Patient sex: F
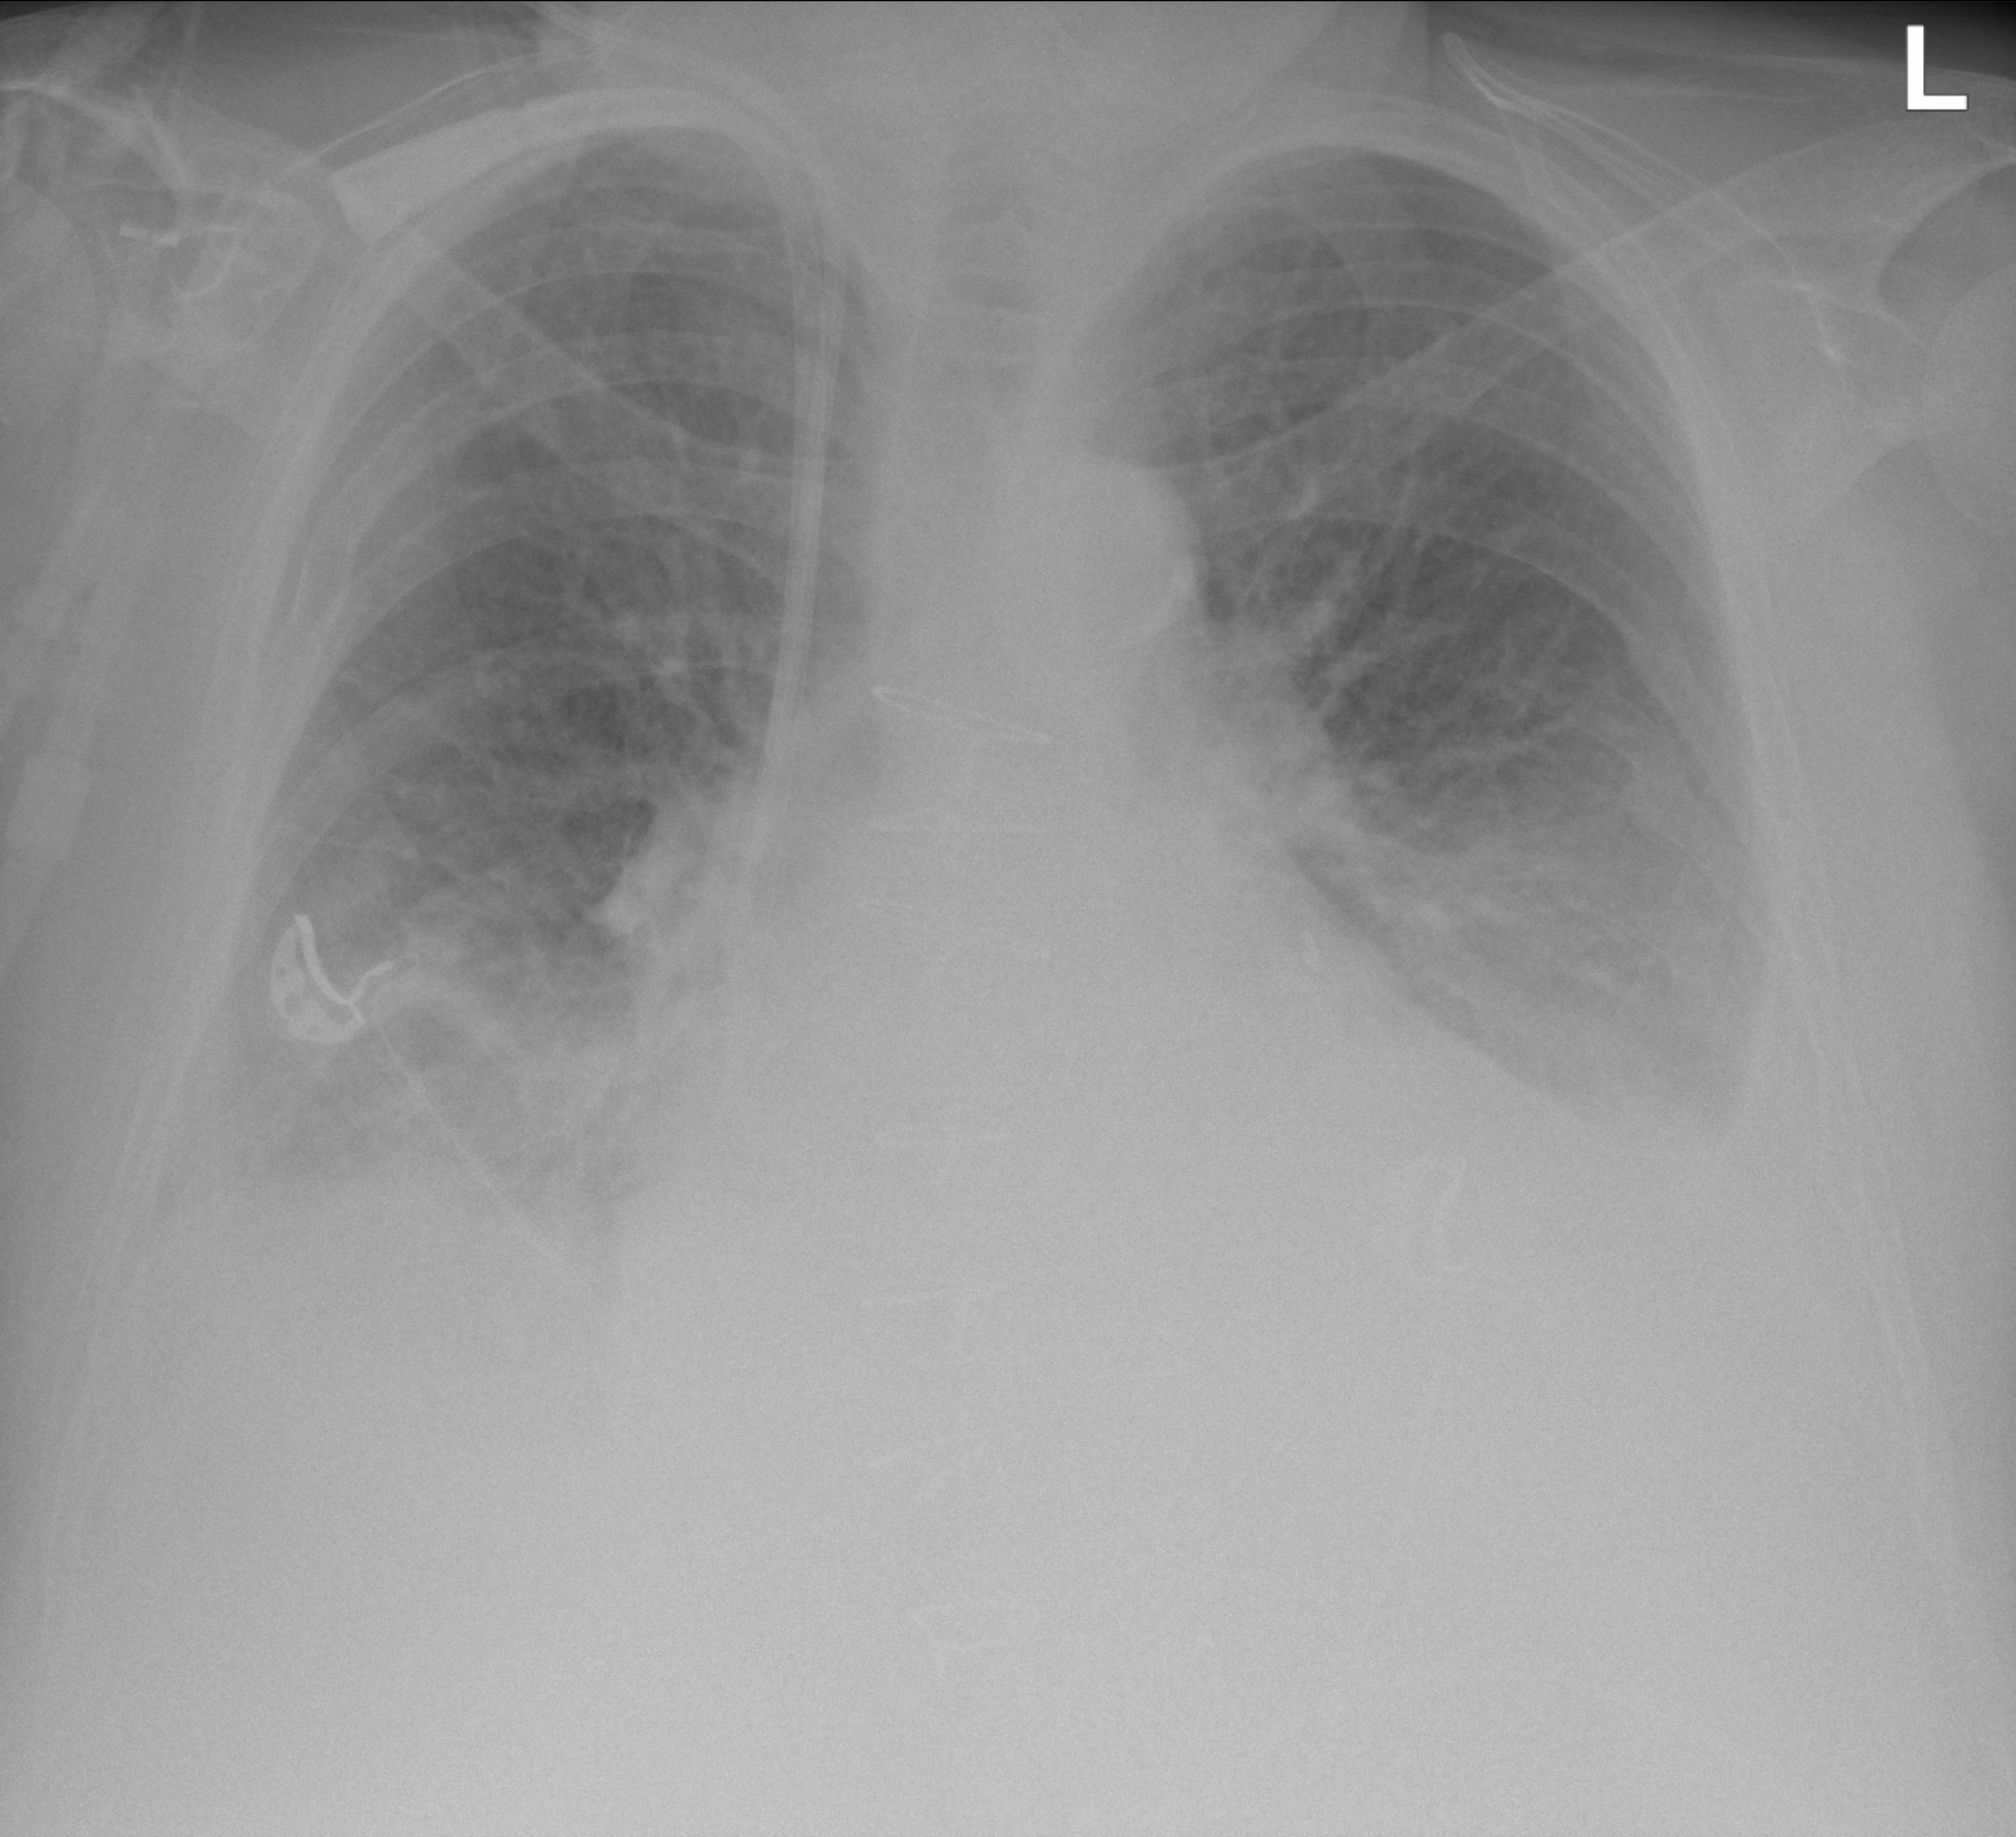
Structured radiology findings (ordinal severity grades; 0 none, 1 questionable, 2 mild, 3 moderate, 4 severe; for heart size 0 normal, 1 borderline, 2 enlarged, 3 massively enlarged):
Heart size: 2
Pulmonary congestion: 3
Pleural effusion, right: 2
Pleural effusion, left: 3
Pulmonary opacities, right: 2
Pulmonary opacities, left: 2
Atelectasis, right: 2
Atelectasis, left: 3